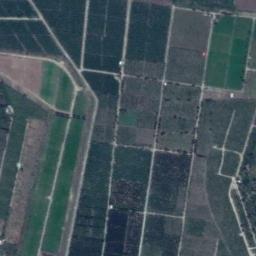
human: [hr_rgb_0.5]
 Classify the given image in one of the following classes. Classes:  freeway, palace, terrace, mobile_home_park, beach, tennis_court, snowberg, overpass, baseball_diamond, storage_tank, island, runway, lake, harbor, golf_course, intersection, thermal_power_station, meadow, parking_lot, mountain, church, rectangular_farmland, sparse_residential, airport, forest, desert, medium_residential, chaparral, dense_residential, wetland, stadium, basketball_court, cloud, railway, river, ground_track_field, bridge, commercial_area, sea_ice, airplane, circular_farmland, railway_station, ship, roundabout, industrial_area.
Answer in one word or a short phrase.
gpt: rectangular_farmland